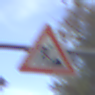
Verkehrszeichen: Arbeitsstelle
Umgebung: Outdoor, Urban
Tageszeit: MorningAfternoon
Wetter: PartlyCloudy
Licht: Natural
Jahreszeit: NotSpecified
Kontrast: LowContrast